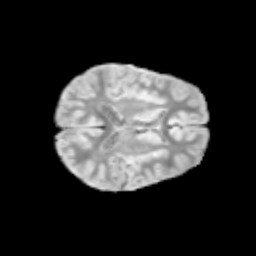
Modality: T2w
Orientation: axial
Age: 9
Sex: female
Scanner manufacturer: siemens
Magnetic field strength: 3 T
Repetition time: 3.8 s
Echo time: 0.07 s